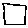
Label: square